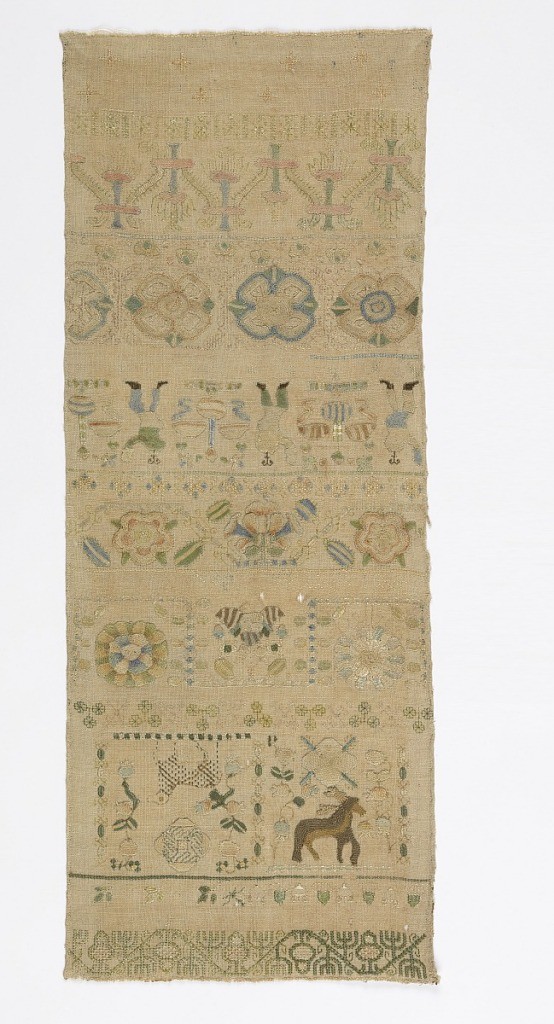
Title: Sampler
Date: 17th century
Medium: silk embroidery, linen foundation Technique: cross, surface, double running, rococo and satin stitches on plain weave
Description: Cross borders showing floral ornament, boxers and animals.  Boxer's head is unfinished.